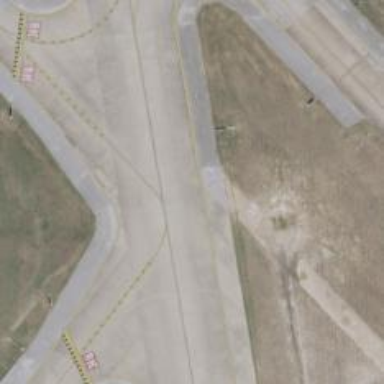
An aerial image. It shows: View of taxiway at the airport.